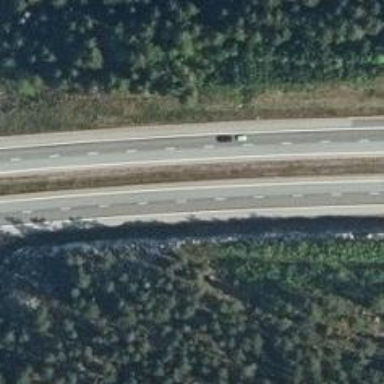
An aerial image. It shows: Asphalt motorway.